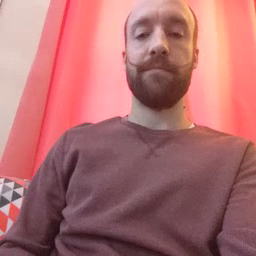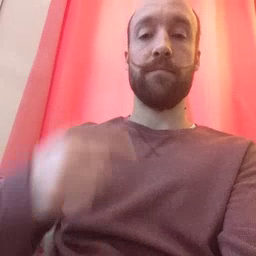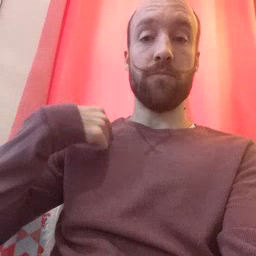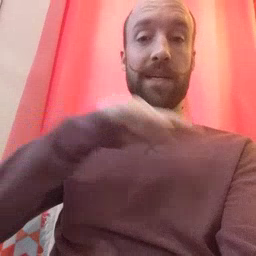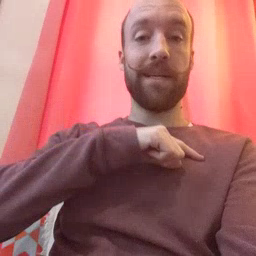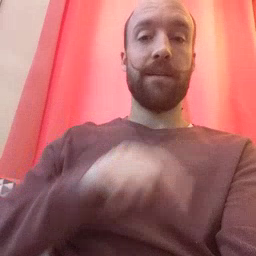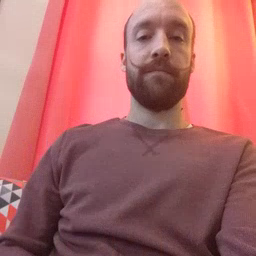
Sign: weus